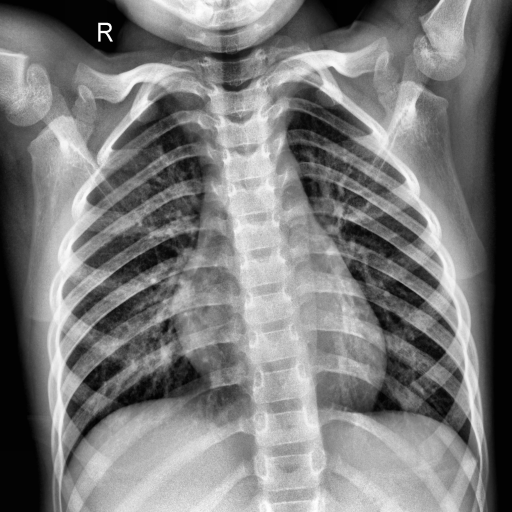
Finding: NORMAL